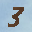
Label: 3